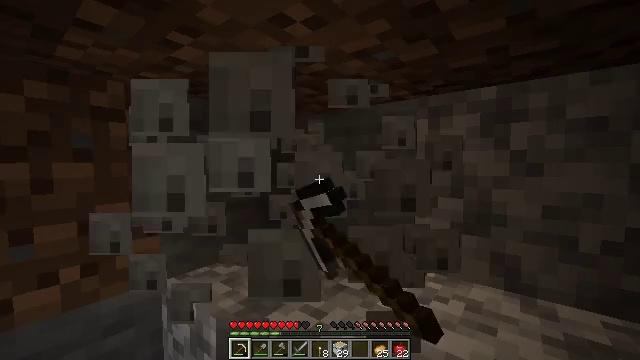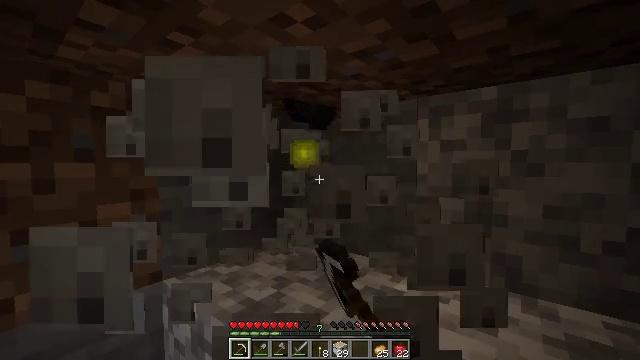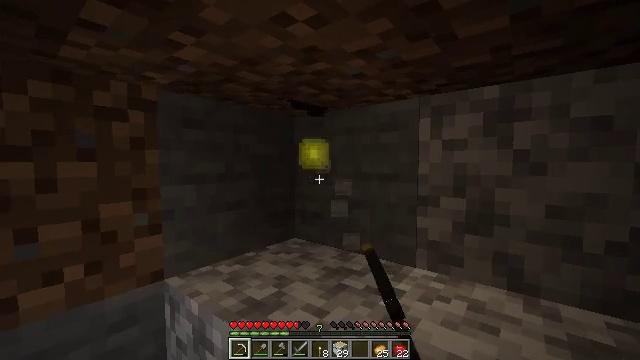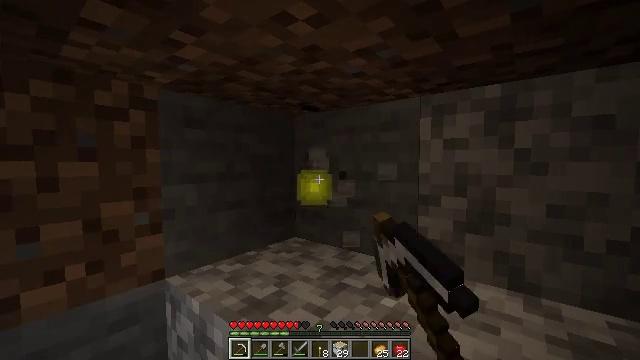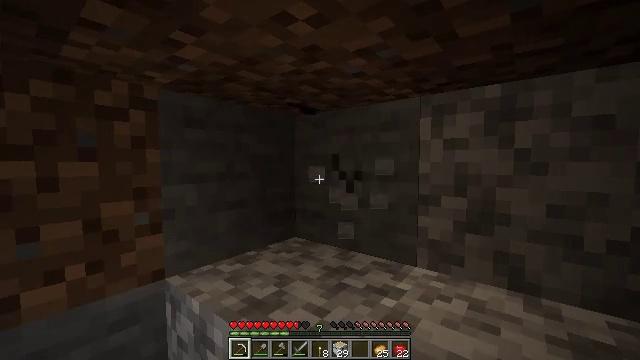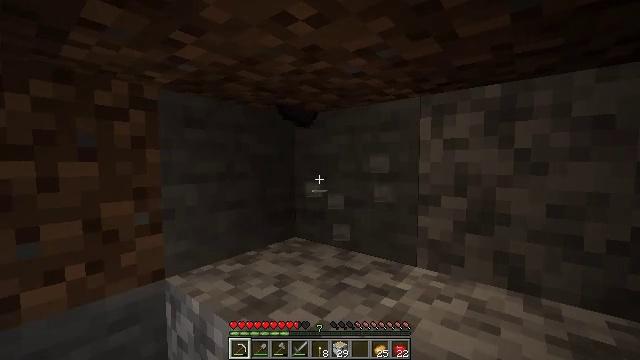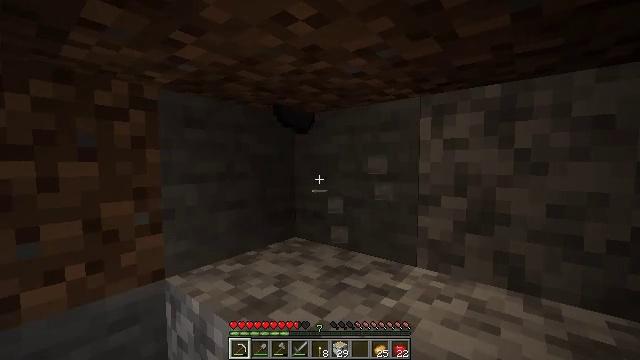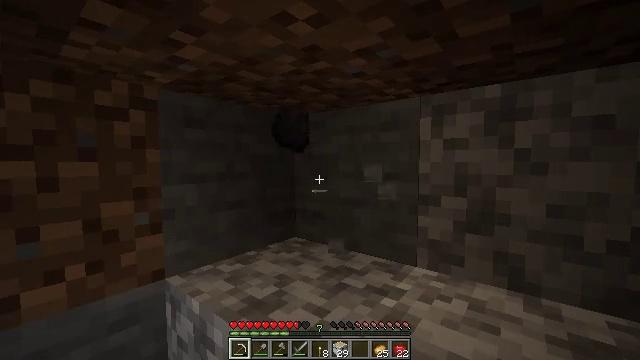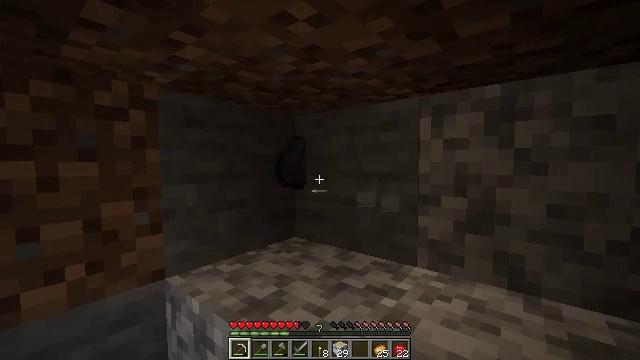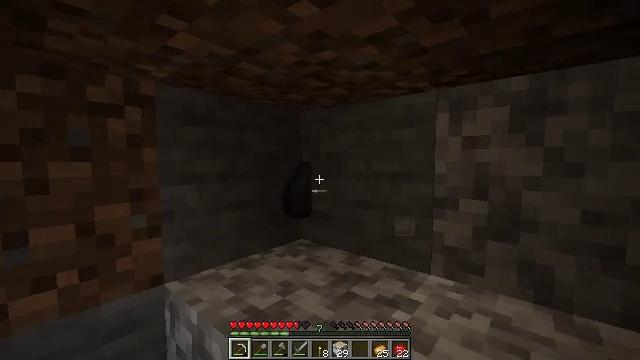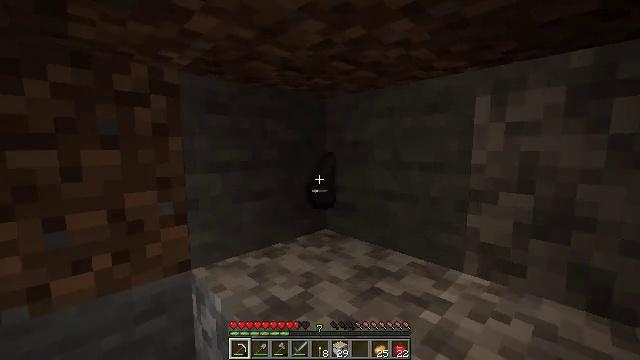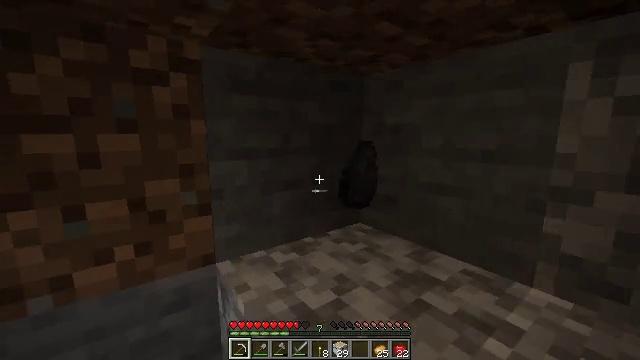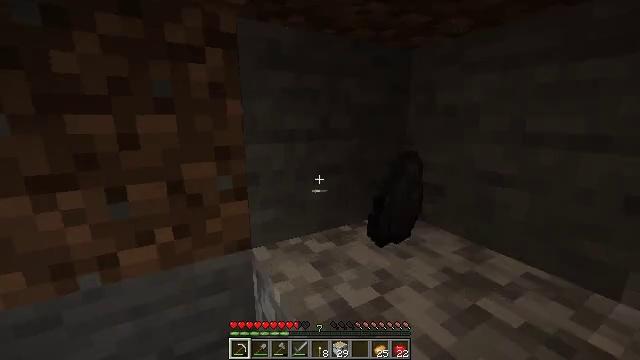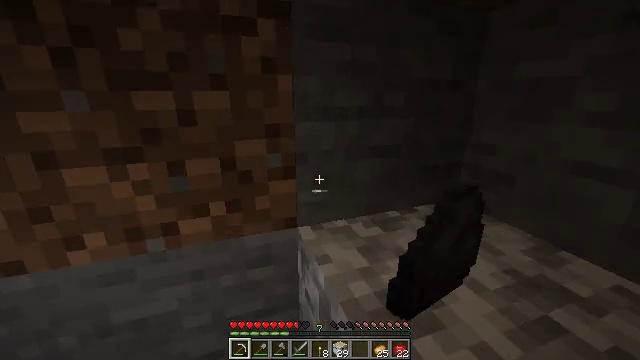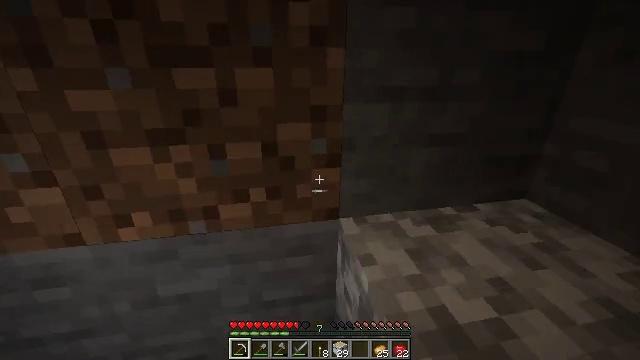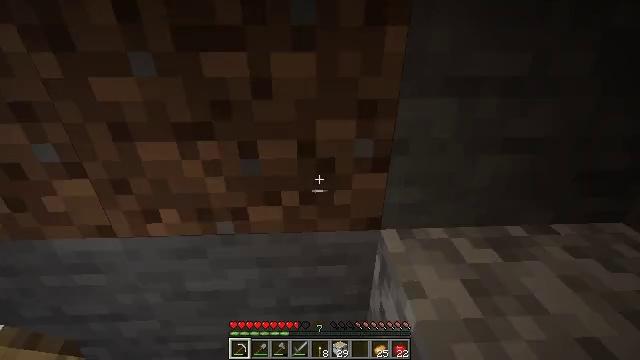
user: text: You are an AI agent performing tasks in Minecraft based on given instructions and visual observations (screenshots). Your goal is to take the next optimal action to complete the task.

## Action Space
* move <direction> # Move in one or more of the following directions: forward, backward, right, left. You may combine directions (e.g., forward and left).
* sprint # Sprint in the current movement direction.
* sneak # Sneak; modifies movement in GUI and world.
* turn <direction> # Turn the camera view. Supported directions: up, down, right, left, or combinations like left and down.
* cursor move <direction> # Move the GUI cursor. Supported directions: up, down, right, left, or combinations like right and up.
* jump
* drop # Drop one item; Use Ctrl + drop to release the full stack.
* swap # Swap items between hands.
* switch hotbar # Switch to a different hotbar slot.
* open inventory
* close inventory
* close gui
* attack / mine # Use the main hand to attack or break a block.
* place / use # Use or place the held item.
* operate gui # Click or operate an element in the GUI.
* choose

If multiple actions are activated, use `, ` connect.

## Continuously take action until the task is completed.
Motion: motion action
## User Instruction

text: Remove the yellow bed.
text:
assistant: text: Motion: attack / mine
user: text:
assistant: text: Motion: attack / mine
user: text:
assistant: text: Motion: attack / mine
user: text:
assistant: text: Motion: attack / mine
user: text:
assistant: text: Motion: no_op
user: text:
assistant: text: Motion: no_op
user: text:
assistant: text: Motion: no_op
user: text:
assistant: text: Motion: no_op
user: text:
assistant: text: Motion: move forward, turn left
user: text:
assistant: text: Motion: move forward, turn left and down
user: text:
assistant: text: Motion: move forward, turn left and down
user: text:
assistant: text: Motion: move forward and move right, turn left and down
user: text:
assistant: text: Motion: move forward and move right, turn left and down
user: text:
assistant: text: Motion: move forward and move right, turn left and down
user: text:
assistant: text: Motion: move forward and move right, turn left and down
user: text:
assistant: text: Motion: move forward and move right, turn left and down
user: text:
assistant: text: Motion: move forward and move right, turn left and down
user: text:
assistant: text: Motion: move forward and move right, turn left and down
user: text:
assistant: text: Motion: move right, turn left and down
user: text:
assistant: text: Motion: move right, turn left
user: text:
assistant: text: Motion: move left, turn left
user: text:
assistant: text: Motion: move forward and move left, turn left
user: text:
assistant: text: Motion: move forward and move left
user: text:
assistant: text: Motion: move forward and move left
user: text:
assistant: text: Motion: move forward and move left
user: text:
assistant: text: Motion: move forward
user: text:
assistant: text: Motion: move forward, turn right
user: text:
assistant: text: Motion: move forward and move right, turn right
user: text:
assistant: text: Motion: move forward and move right
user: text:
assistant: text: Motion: move forward and move right